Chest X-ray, AP view. Patient: 46 years old, sex F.
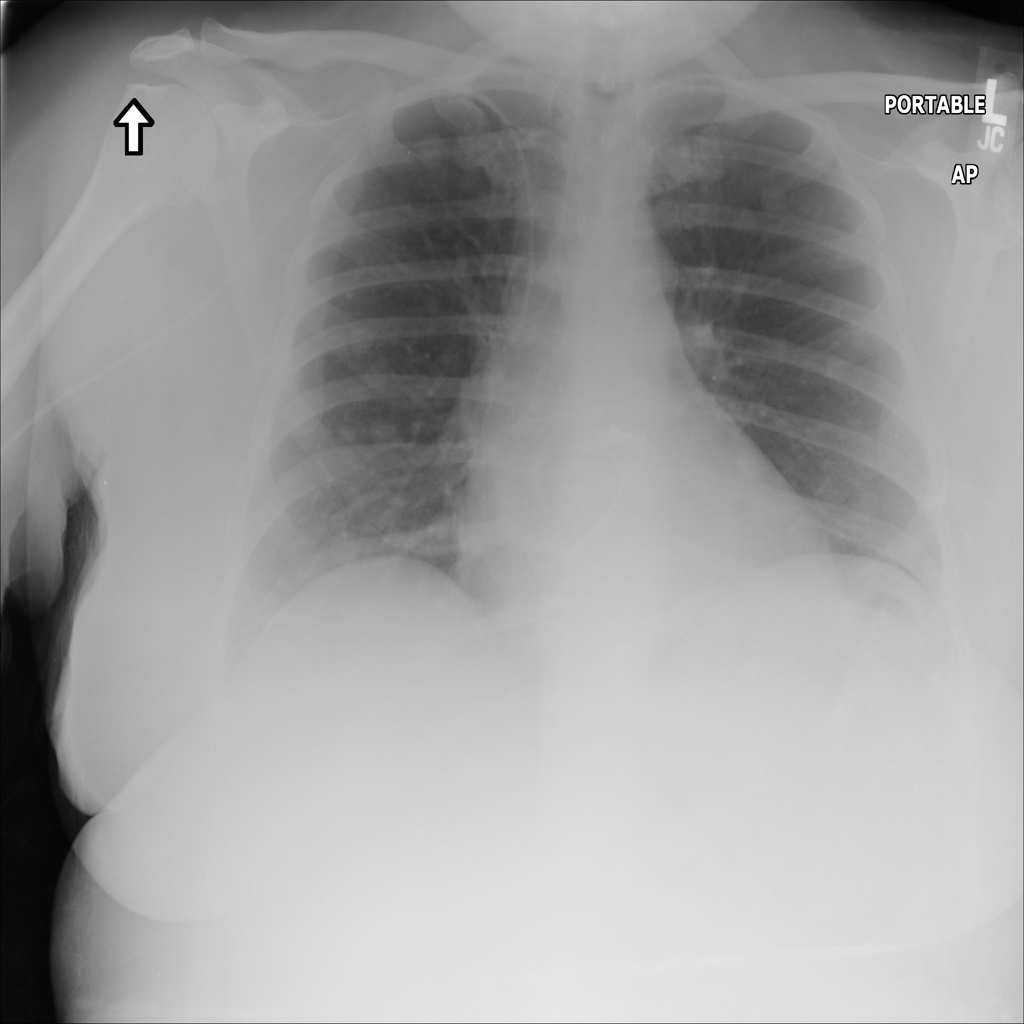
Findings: Nodule